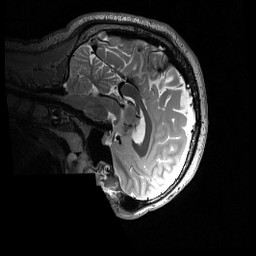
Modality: T2w
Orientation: sagittal
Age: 25
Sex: male
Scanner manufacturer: siemens
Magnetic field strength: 3 T
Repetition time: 3.2 s
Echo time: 0.566 s